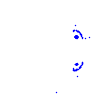
Particle: kaon